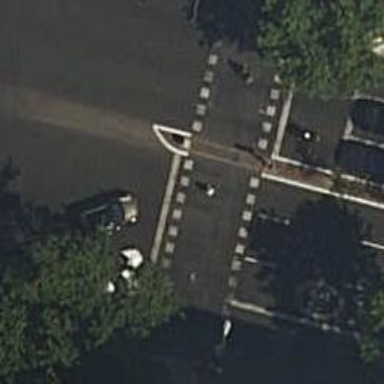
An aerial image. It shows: Road crossing with traffic signals.